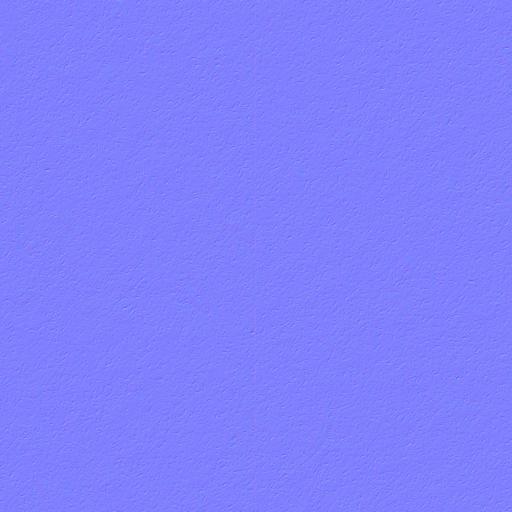
wallpaper woodchip